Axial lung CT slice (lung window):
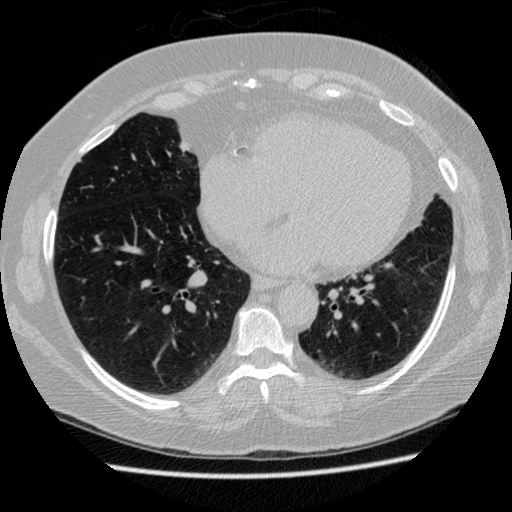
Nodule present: no